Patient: sex F, age 57
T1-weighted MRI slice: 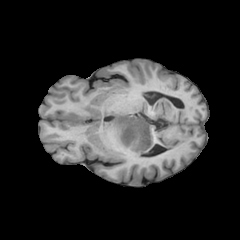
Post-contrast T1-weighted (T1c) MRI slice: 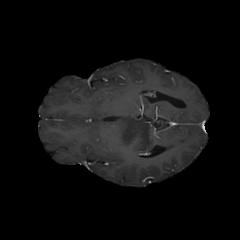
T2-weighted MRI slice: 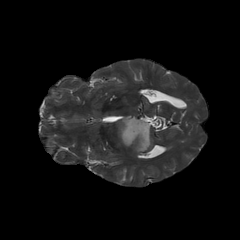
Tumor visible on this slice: yes
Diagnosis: Astrocytoma, IDH-wildtype
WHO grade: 3